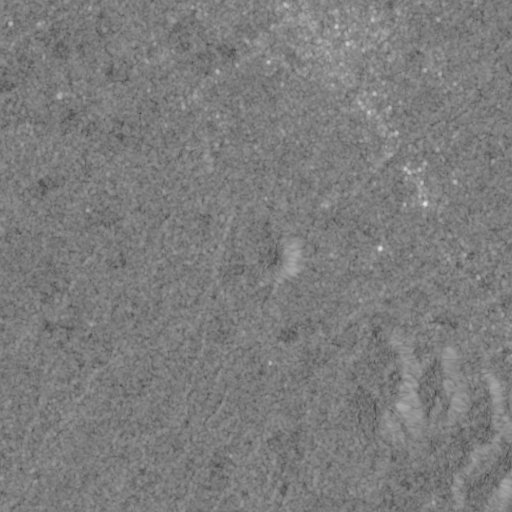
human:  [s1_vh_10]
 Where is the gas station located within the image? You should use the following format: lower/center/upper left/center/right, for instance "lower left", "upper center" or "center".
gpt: The gas station is located in the center right of the image.
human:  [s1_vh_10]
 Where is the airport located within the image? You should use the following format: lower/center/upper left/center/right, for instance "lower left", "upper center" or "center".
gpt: There is no airport in the image.

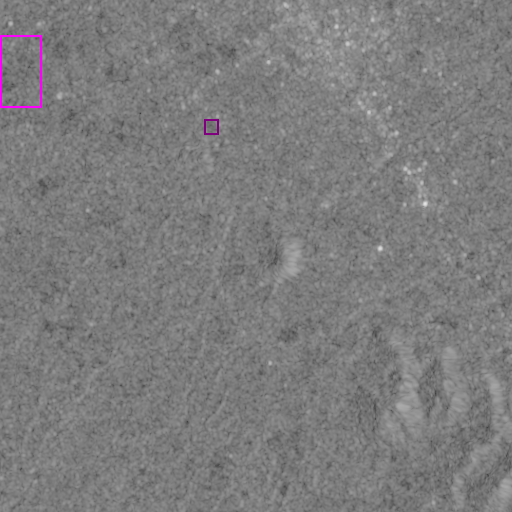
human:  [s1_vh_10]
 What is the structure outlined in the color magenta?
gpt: The structure outlined in magenta is a crop field.
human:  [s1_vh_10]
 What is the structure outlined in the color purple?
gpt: The structure outlined in purple is a park.
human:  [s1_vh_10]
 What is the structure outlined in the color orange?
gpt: There is no orange outline.